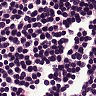
Metastatic tissue present: no